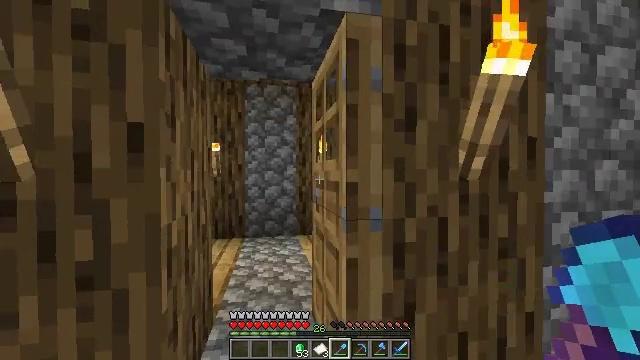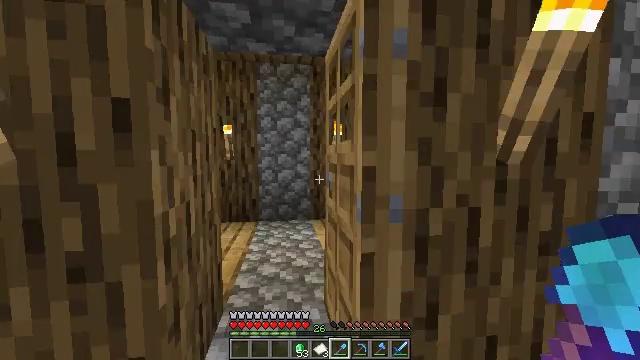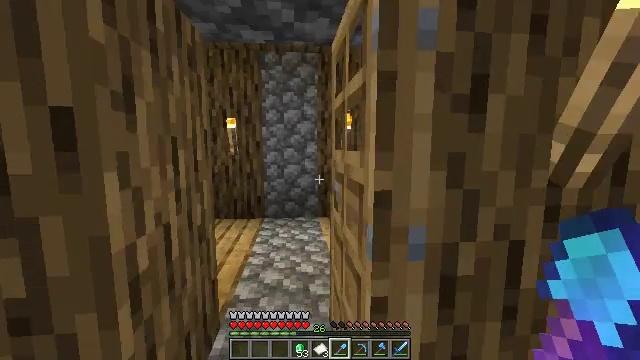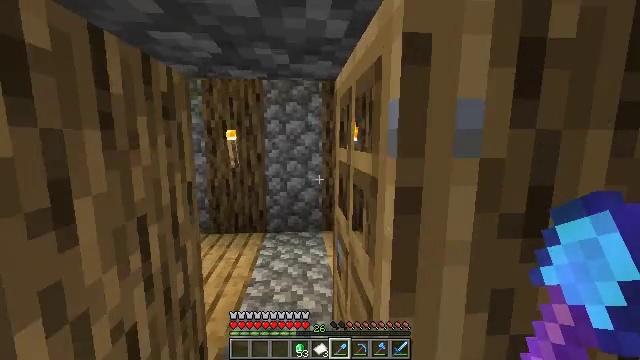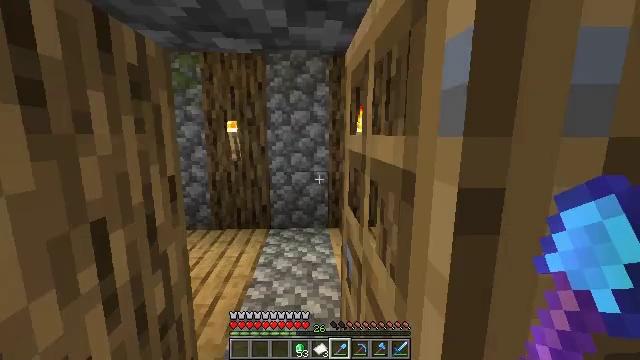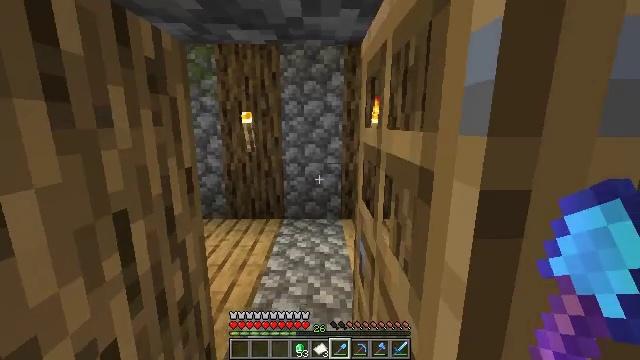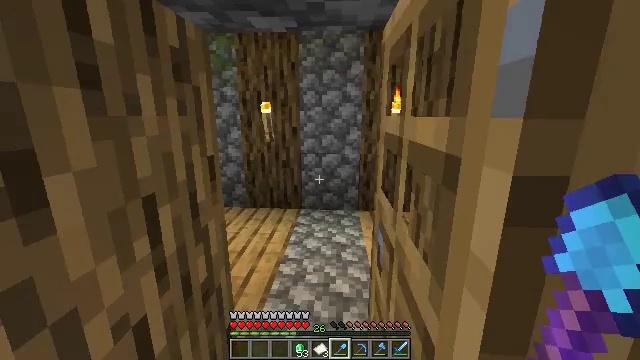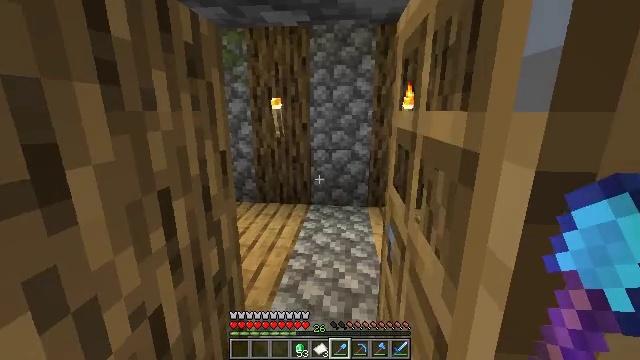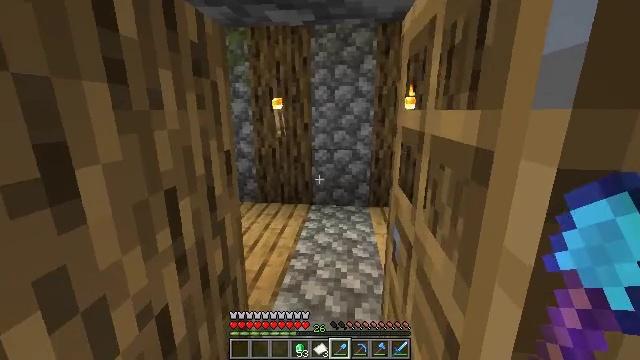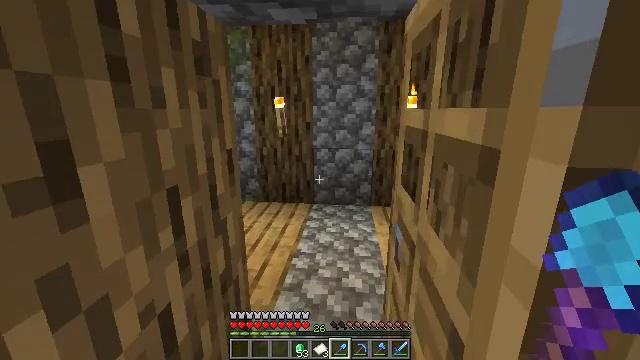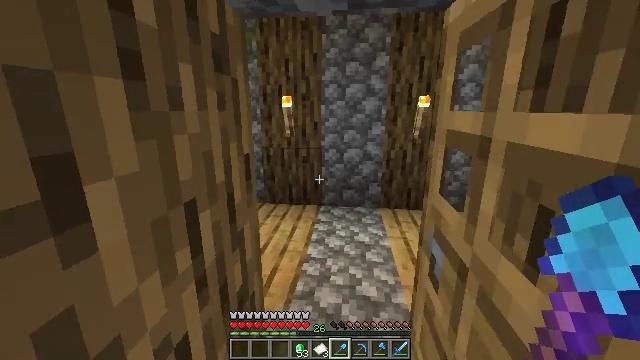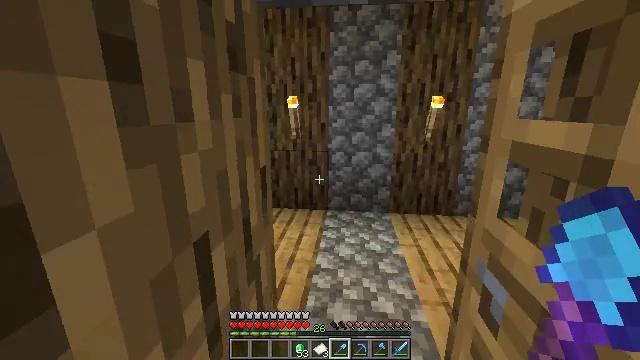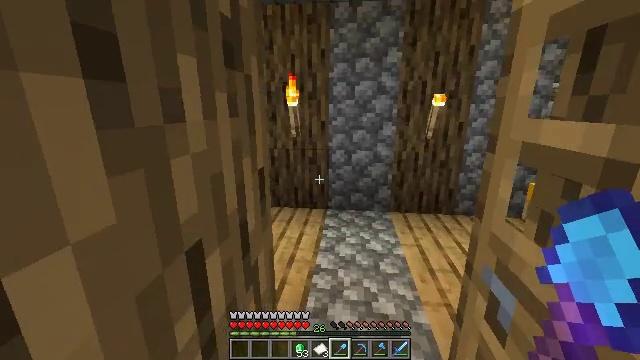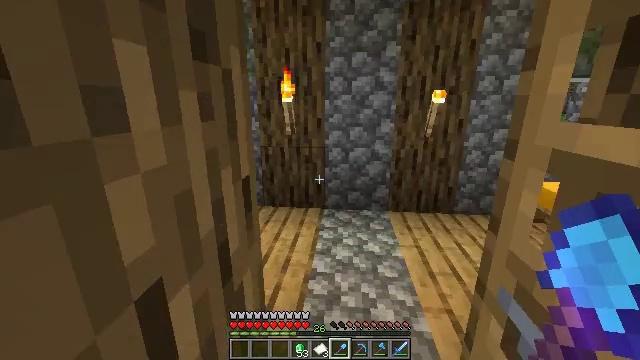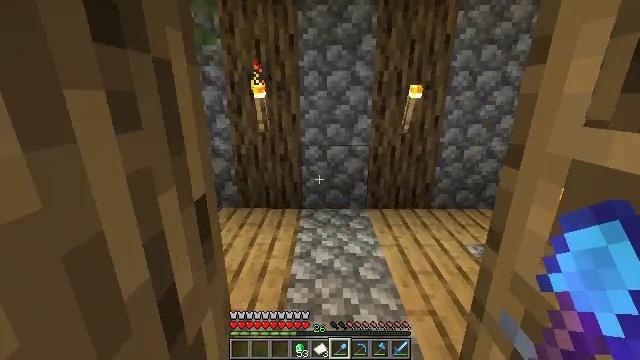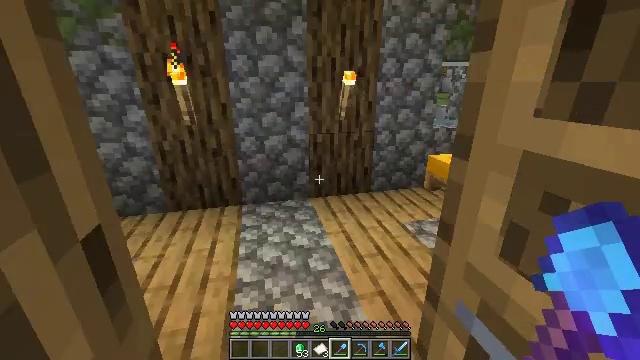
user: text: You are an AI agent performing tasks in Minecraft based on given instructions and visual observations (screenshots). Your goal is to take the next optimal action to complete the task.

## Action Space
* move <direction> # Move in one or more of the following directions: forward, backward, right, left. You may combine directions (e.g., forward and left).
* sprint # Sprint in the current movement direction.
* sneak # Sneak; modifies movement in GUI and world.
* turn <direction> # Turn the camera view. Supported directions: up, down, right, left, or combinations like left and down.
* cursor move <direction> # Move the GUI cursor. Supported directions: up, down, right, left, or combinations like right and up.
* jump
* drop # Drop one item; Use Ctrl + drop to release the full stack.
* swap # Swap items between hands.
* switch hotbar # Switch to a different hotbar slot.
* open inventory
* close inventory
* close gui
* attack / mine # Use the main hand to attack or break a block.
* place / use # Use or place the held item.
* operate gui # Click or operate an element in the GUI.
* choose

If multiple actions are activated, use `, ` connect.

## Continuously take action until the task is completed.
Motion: motion action
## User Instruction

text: Remove the oak fence from its place.
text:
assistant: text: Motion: move forward, turn left and down
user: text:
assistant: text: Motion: move forward, turn left and down
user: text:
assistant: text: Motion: move forward, turn left and down
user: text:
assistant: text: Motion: move forward, turn left and down
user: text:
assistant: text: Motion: move forward, turn left and down
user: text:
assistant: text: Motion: move forward, turn left and down
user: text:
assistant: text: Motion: move forward, turn left
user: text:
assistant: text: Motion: move forward
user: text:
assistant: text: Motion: move forward and move left
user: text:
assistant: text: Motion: move forward and move left
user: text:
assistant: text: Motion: move forward and move left
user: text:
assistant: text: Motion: move forward and move left
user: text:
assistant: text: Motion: move forward and move left
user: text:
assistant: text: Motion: move forward and move left, turn right and down
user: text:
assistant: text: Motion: move forward and move left, turn right and down
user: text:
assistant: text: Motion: move forward and move left, turn right and down
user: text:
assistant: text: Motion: move forward and move left, turn right
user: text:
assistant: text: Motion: move forward and move left, turn right
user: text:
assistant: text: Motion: move forward and move left, turn right
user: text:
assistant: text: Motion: move forward and move left, turn right
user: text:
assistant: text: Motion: move forward and move left, turn right
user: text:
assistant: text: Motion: no_op
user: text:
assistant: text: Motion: no_op
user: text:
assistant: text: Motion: no_op
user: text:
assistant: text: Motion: no_op
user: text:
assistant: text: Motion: no_op
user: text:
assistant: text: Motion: turn right
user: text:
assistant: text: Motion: turn right and up
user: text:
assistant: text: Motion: turn right and up
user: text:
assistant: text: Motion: use / place